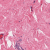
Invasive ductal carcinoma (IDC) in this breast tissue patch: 0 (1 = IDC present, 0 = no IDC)